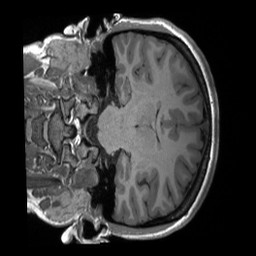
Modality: T1w
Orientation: coronal
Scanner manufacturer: siemens
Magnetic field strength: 3 T
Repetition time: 2.4 s
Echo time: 0.00224 s